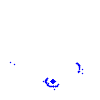
Particle: proton